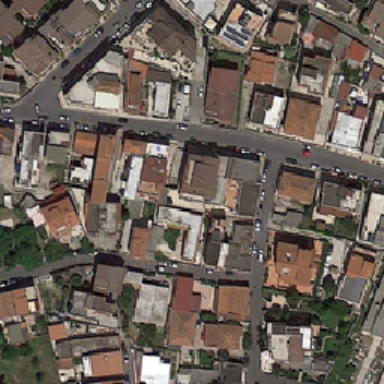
Many cars are parked in front of the house .